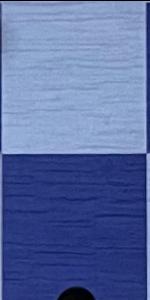
Label: Empty